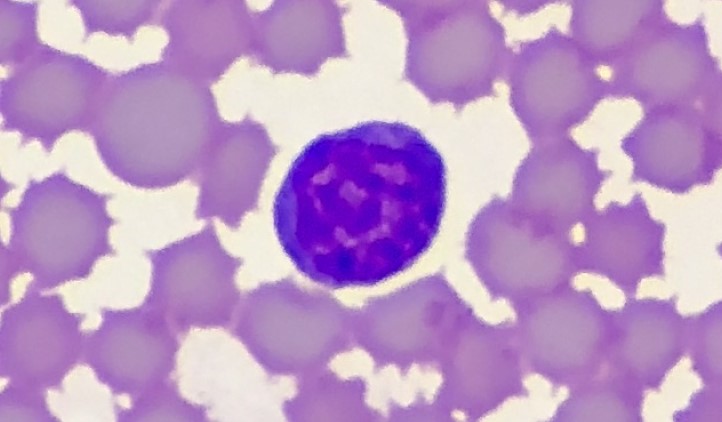
White blood cell type: Basophil